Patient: sex M, age 81
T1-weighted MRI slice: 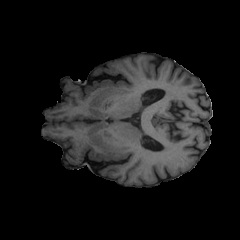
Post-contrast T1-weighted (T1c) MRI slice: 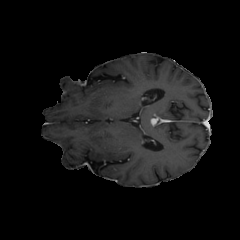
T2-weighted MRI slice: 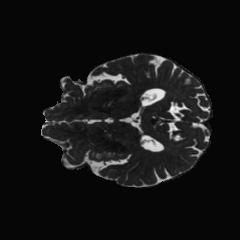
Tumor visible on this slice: no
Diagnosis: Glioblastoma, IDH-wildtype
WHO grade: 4